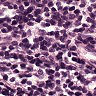
Metastatic tissue present: no